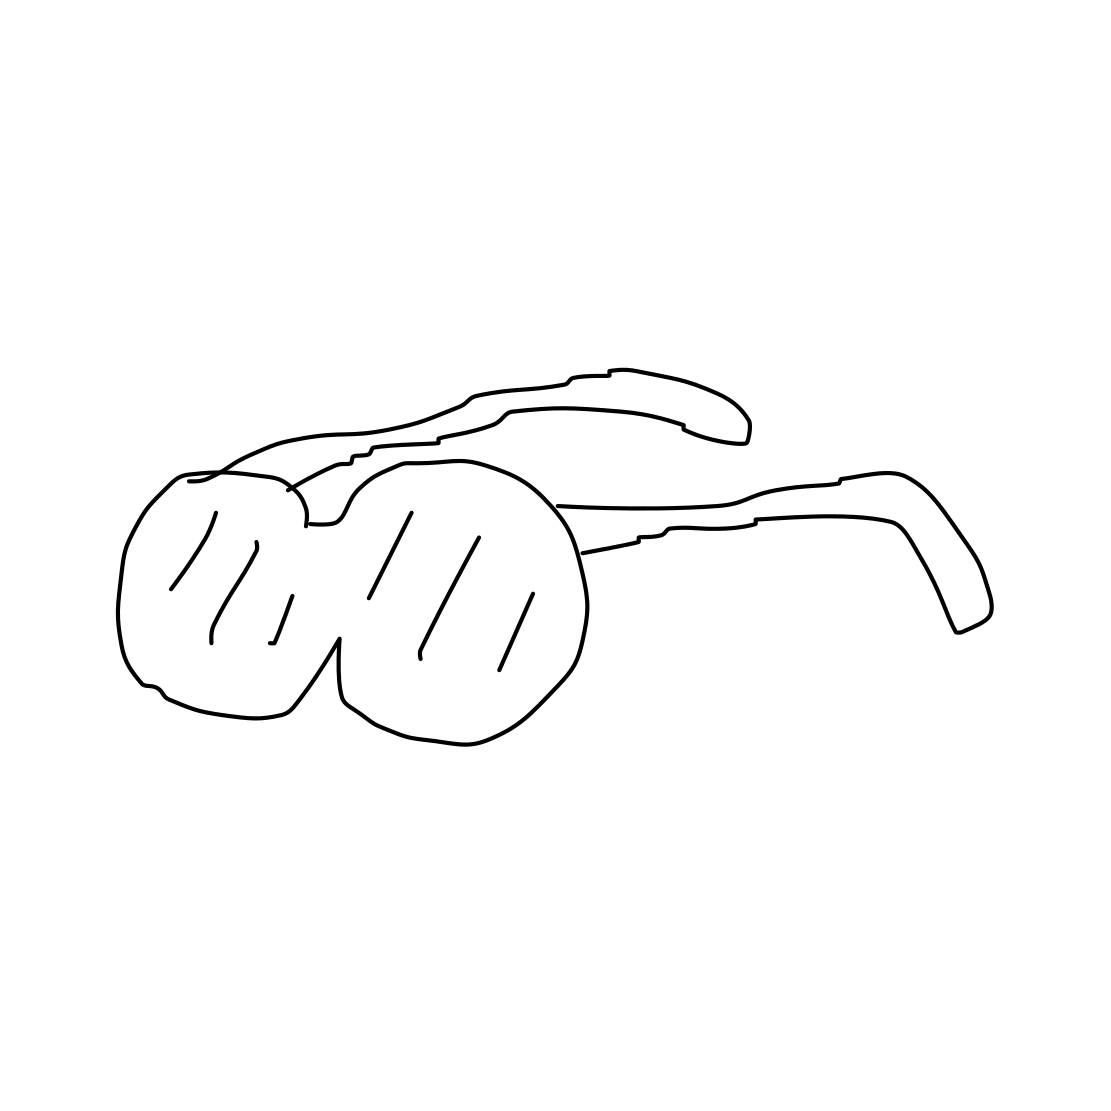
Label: eyeglasses